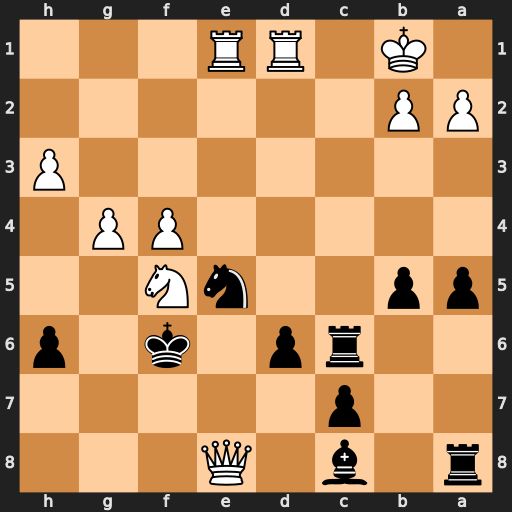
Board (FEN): r1b1Q3/2p5/2rp1k1p/pp2nN2/5PP1/7P/PP6/1K1RR3
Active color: b
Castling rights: -
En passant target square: -
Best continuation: Bxf5+ gxf5 Rxe8